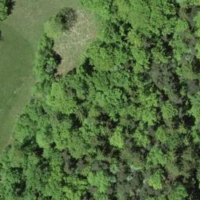
EUNIS habitat code: 41
Species observed at this site:
Cardamine heptaphylla